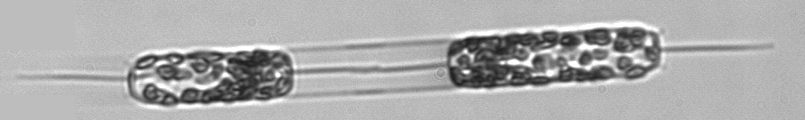
Label: Ditylum_brightwellii